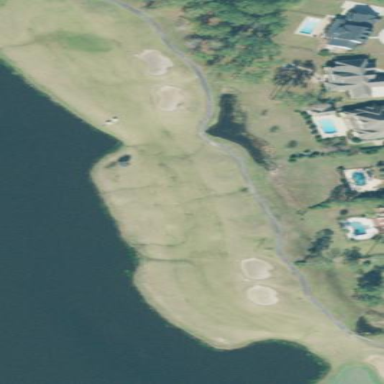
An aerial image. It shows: Golf fairway surrounded by grass.